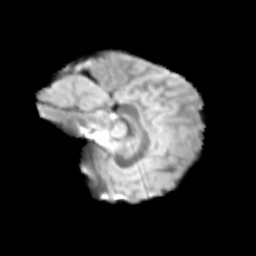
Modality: T2w
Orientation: sagittal
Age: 13
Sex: male
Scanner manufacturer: siemens
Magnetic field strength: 3 T
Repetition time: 3.8 s
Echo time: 0.07 s